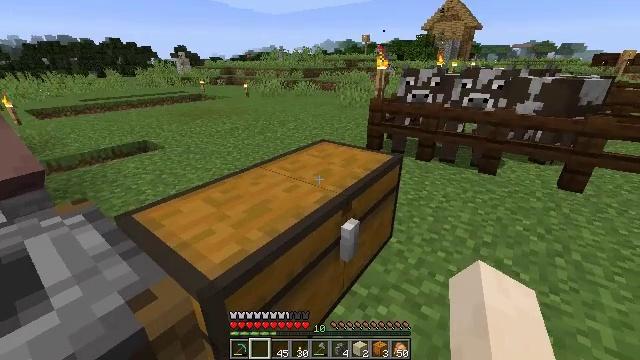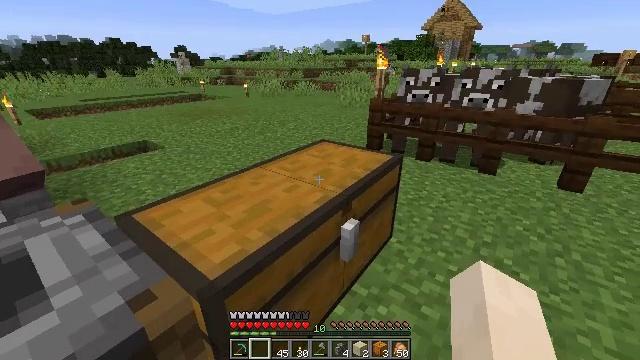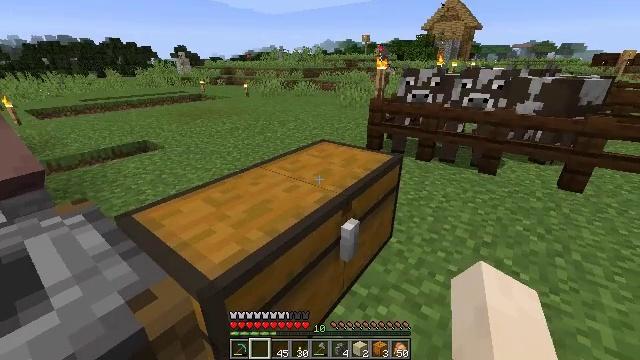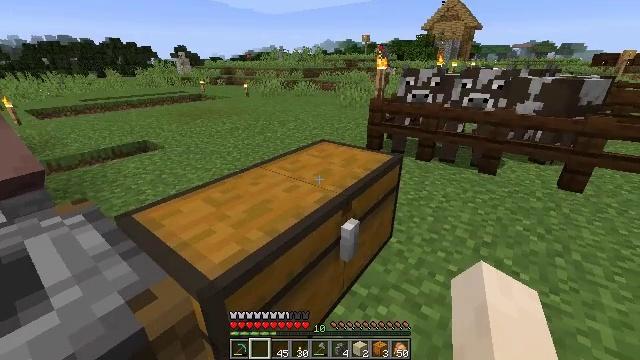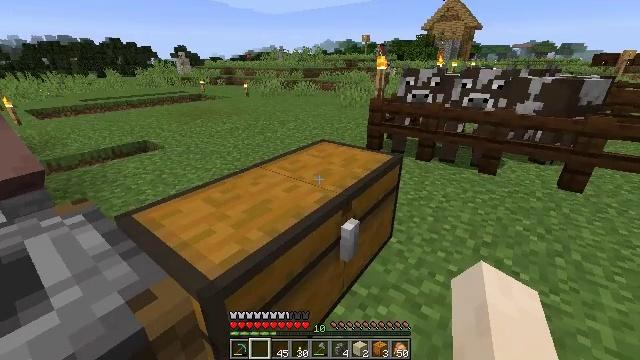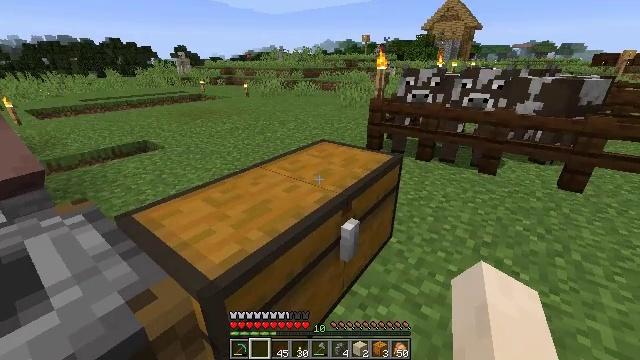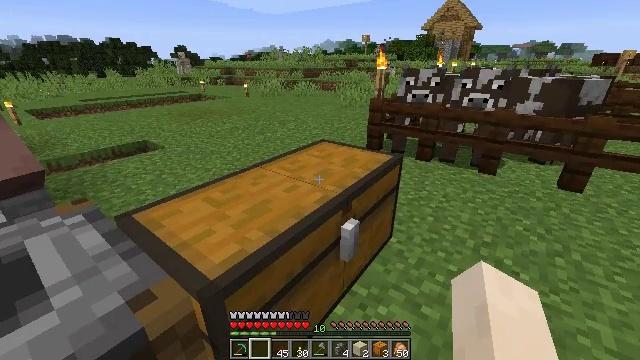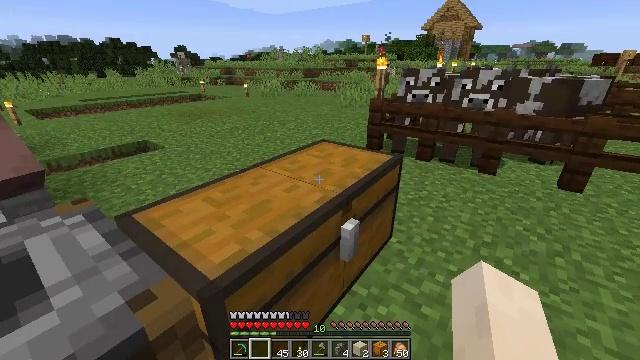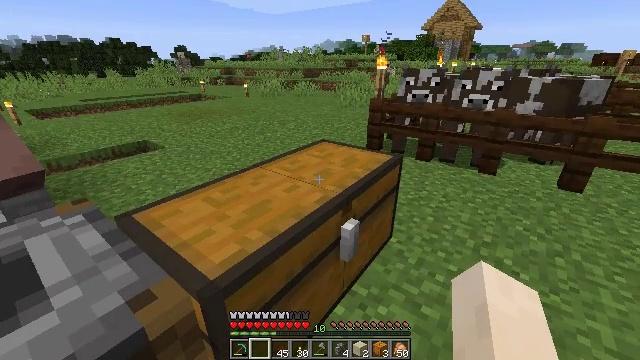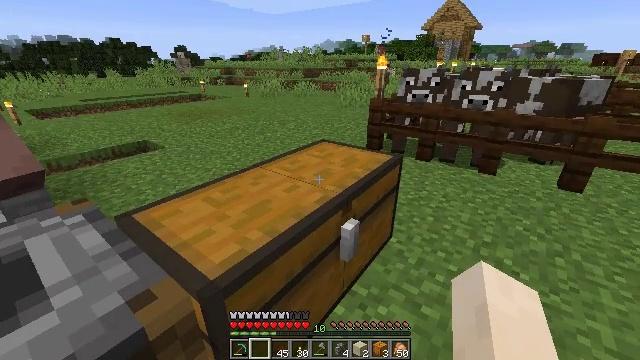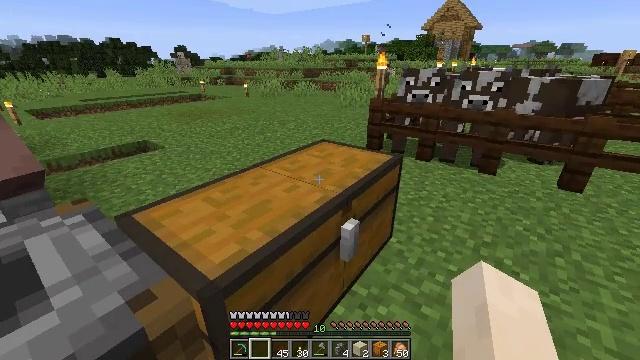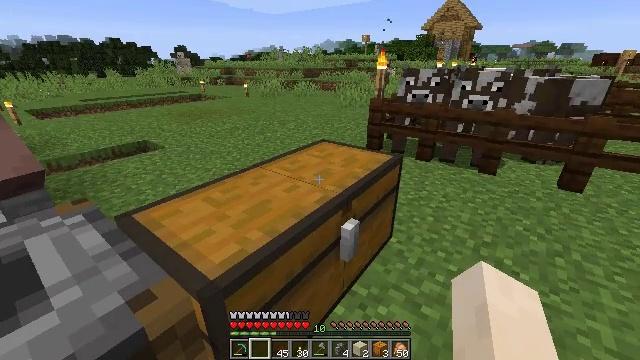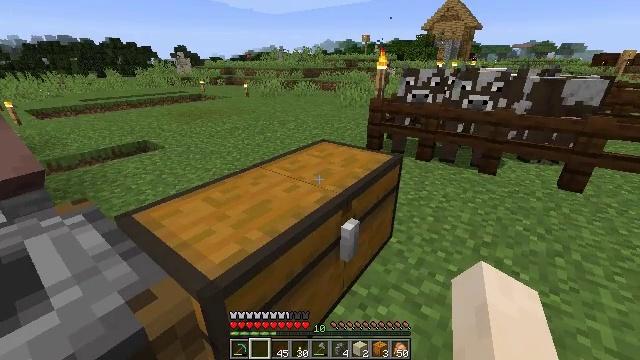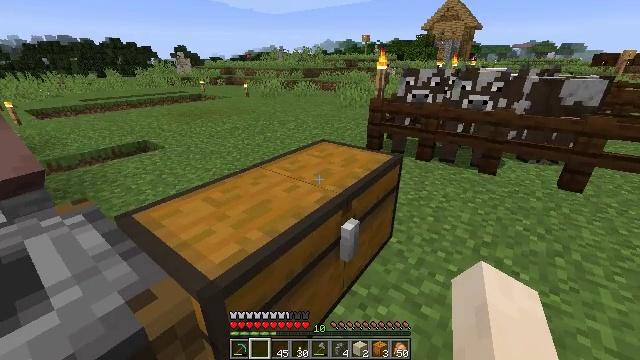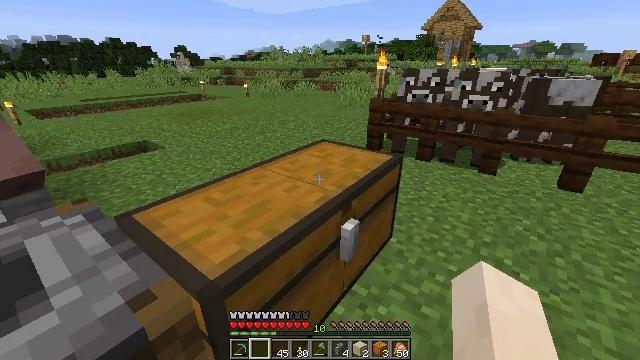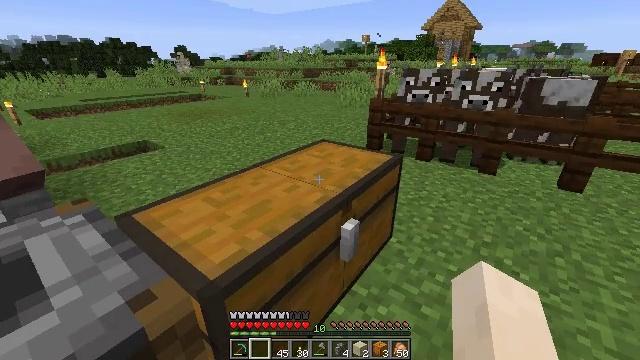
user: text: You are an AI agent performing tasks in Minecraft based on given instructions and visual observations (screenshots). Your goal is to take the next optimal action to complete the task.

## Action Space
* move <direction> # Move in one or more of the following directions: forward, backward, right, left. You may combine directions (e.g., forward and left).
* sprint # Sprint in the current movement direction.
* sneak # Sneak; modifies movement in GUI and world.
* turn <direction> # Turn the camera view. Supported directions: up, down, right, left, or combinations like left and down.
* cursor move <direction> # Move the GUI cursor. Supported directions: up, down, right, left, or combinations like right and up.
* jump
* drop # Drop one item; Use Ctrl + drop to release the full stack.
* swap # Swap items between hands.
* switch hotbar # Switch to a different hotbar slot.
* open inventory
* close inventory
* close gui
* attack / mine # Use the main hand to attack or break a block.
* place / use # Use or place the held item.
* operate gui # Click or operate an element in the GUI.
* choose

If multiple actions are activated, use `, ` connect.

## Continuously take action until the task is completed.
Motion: motion action
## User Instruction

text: Destroy the smoker to move it.
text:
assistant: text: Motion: no_op
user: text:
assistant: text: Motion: no_op
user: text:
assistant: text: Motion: no_op
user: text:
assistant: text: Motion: no_op
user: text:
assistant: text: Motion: no_op
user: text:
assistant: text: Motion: no_op
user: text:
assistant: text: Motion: no_op
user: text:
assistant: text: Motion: no_op
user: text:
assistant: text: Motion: no_op
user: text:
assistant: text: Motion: no_op
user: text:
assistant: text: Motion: no_op
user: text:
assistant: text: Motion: no_op
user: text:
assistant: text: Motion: no_op
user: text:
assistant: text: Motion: no_op
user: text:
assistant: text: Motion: no_op
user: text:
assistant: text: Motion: no_op
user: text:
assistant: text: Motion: no_op
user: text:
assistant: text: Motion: no_op
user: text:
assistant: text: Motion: move forward
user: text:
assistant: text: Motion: move forward, turn left
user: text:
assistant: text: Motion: move forward, turn left
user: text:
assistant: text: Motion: move forward, turn left
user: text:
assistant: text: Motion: move forward, turn left, jump
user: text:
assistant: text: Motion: move forward, turn left, jump
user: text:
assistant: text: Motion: move forward, turn left, jump
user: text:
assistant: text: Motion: move forward, turn left, jump
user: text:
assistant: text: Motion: move forward, turn left, jump
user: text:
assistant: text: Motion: move forward, turn left and up, jump
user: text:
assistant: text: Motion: move forward, turn left and up, jump
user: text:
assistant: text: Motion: turn left and up